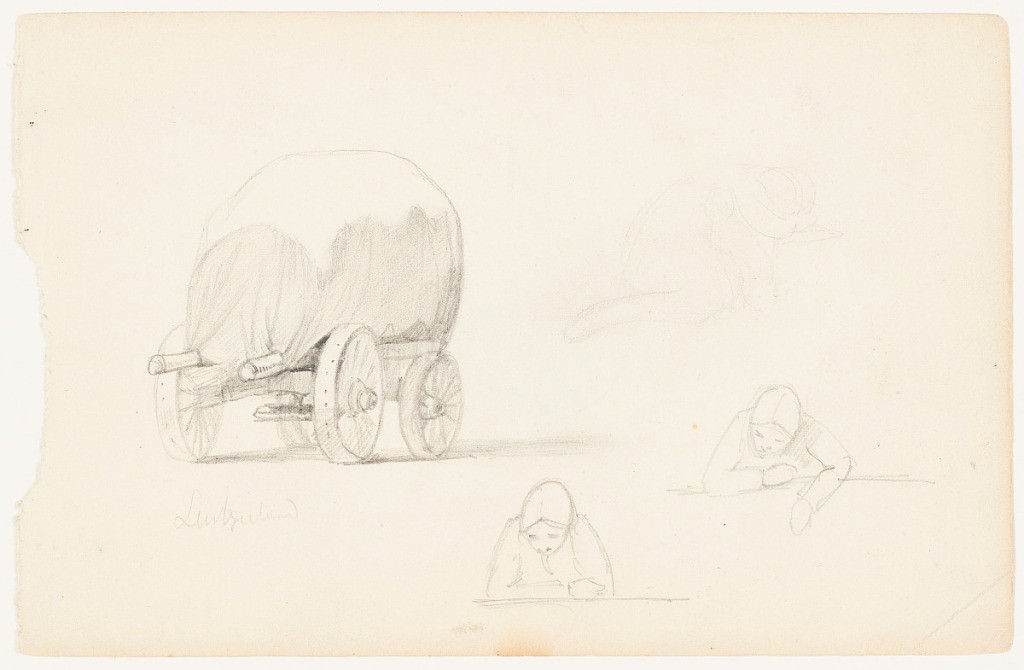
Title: Covered Wagon and Figure Sketches, Switzerland
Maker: Frederic Edwin Church, American, 1826–1900
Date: August 1868
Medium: Graphite on white wove paper; verso: graphite
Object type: Drawing
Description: Sketches around Switzerland showing an elaborately shaded covered wagon viewed obliquely at left, a faint outline of a kneeling, lamenting figure at right, and two sketches of a figure leaning on their elbows with their head down, shown at lower right.

Verso: Figure sketch of a beareded prophet extending his hand and addressing two kneeling, female figures at left. All are adorned in draped robes. Likely a copy of a painting.